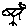
Label: bird